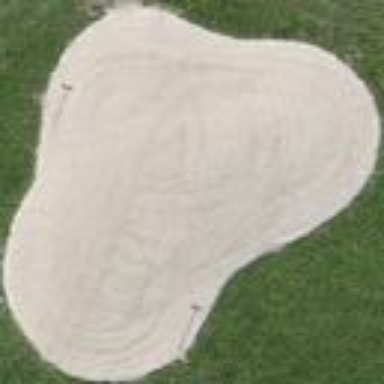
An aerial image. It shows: Bunker on golf course.